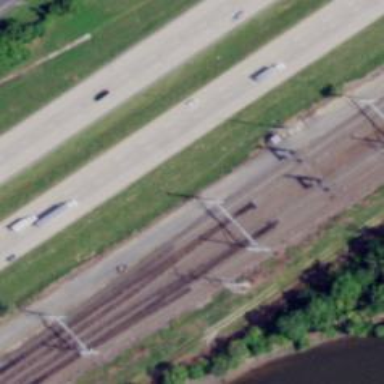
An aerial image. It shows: Railway track with contact line for electrification.